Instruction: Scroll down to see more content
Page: traveler
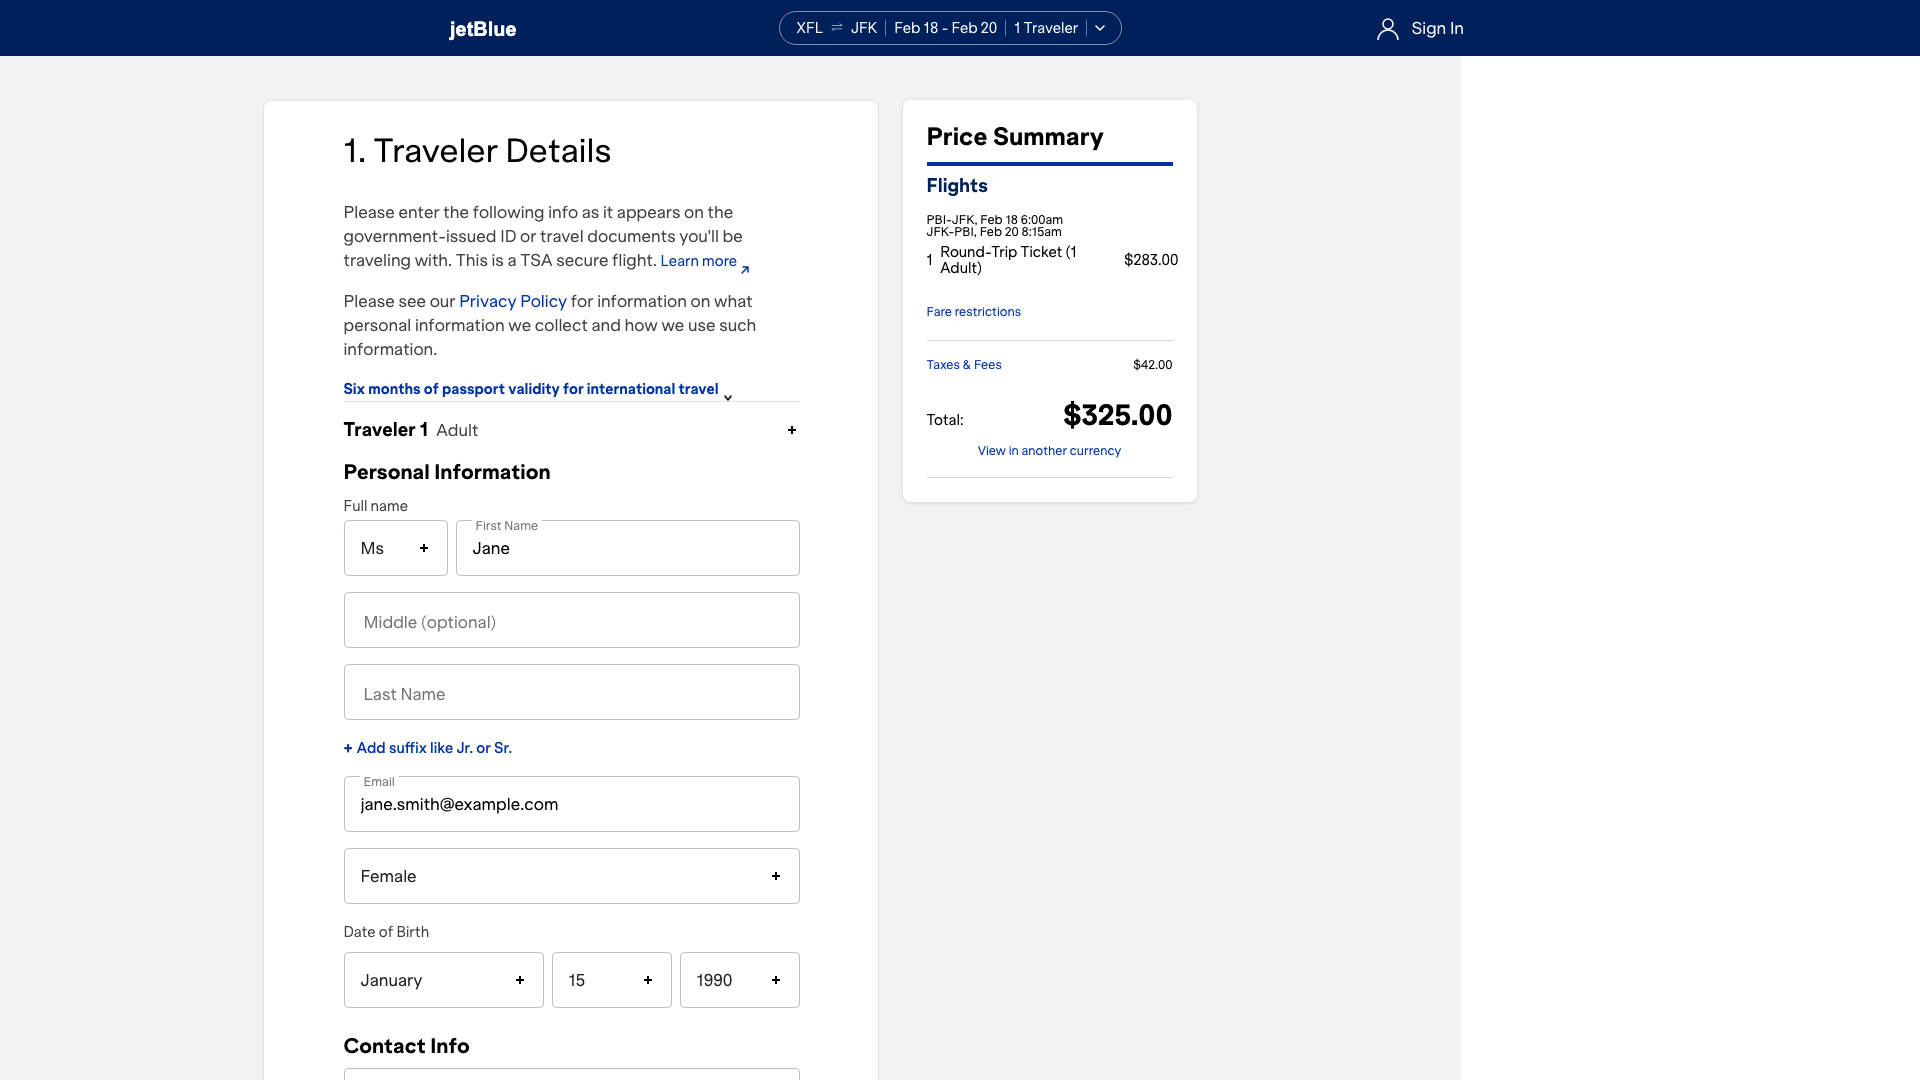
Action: scroll